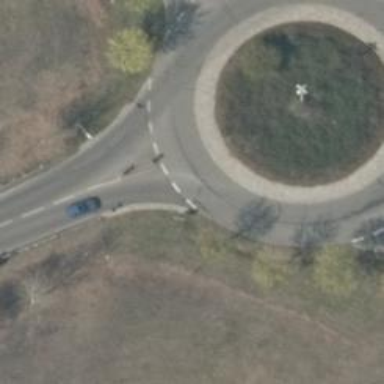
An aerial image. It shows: Tertiary road with asphalt surface leading to roundabout.